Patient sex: F
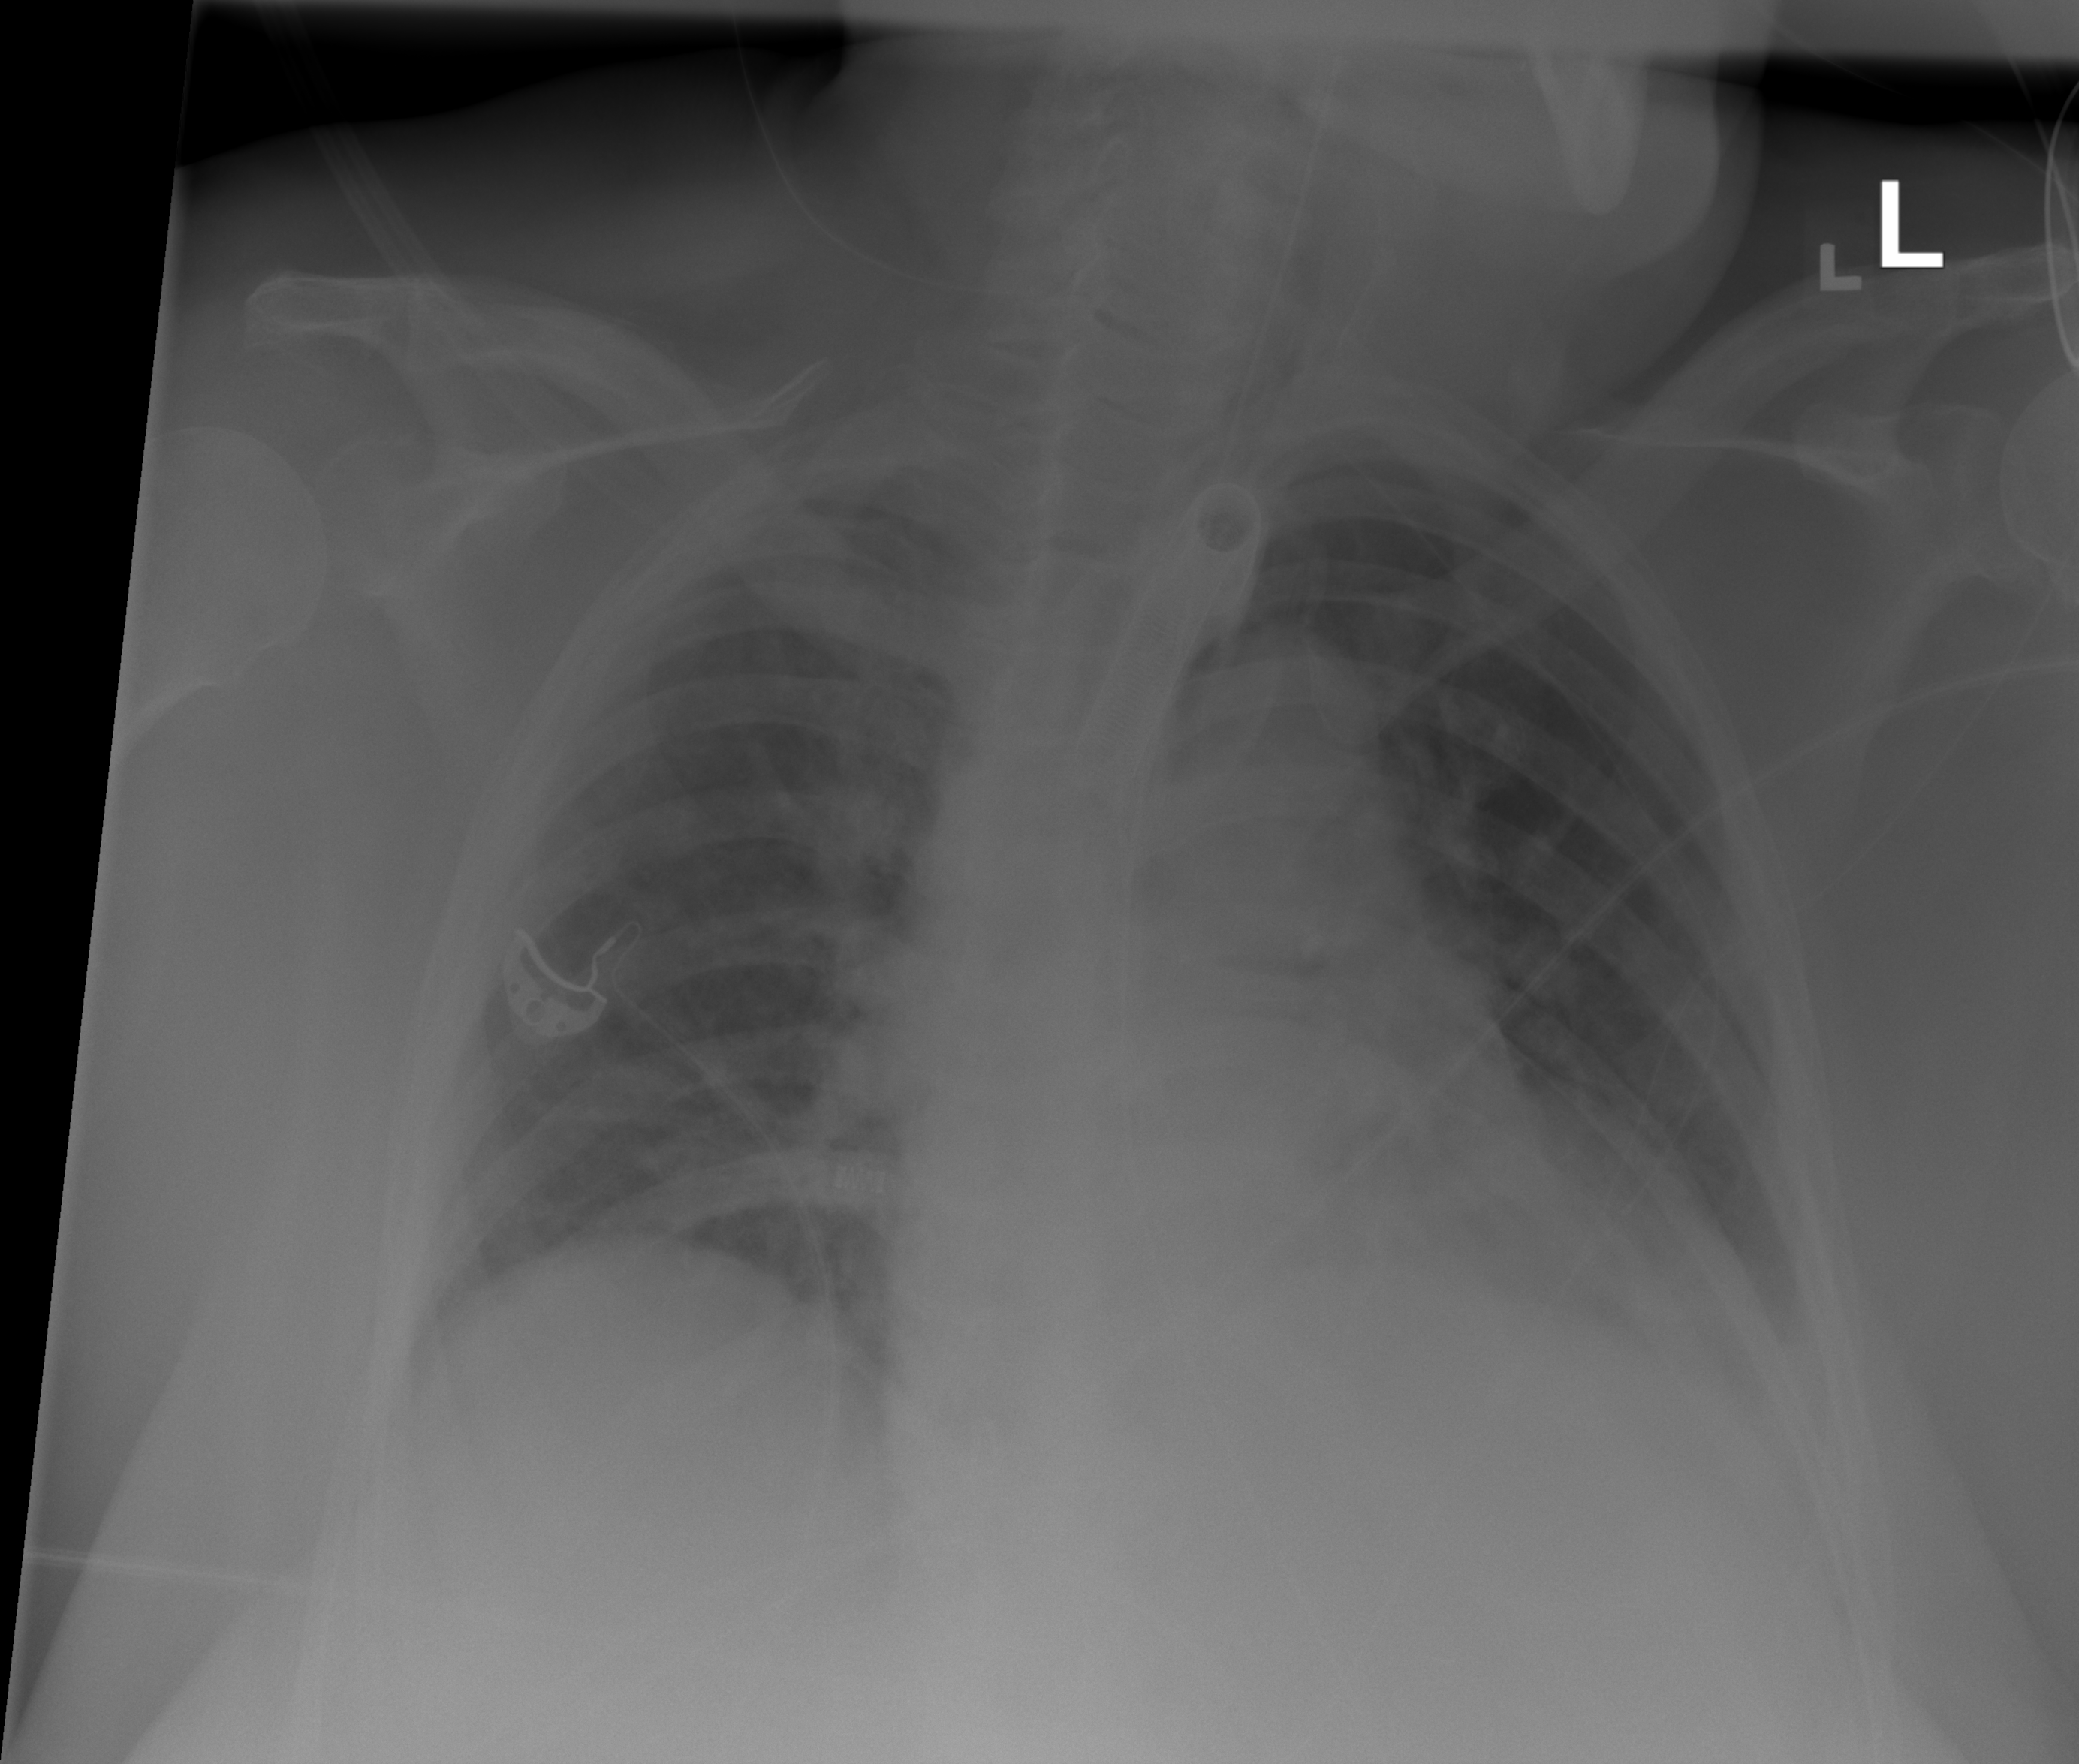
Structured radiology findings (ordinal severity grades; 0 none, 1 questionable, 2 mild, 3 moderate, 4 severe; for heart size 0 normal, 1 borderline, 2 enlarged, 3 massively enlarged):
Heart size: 2
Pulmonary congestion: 2
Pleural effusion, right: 0
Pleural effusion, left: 2
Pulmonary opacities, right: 2
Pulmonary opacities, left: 2
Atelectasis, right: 0
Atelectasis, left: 0